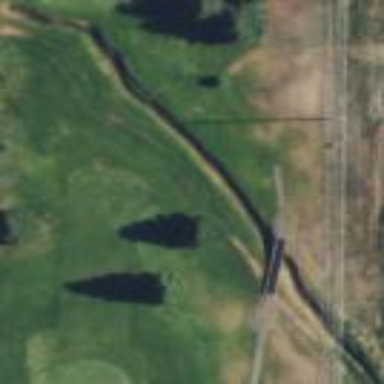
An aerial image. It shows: Water hazard in golf course. The hazard is natural water feature.